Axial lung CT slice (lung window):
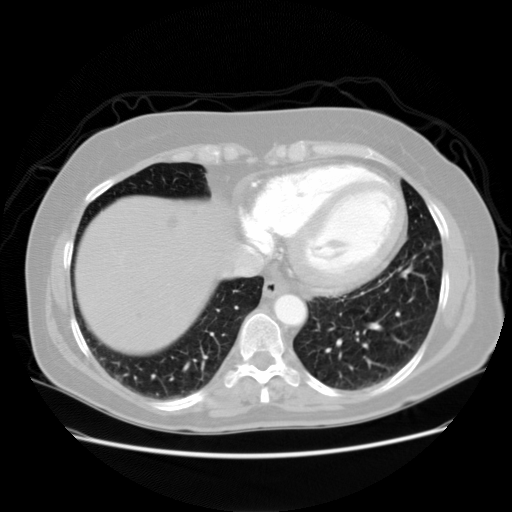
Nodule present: no